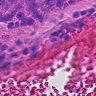
Metastatic tissue present: yes